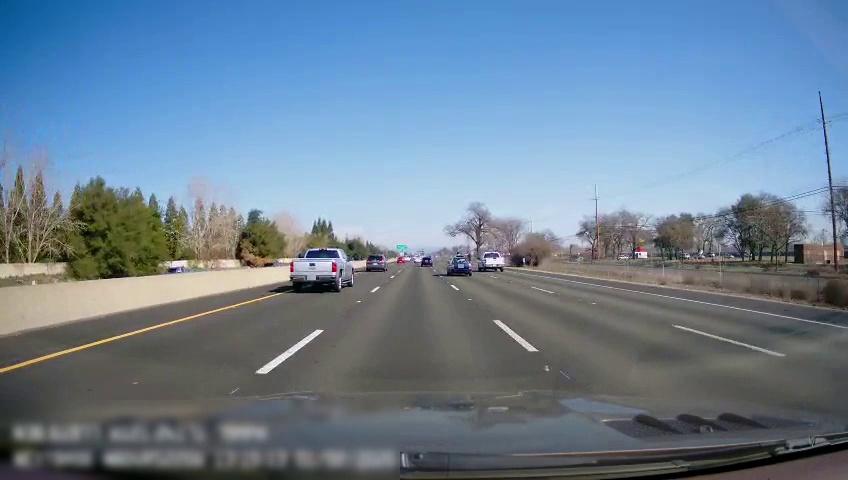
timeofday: Day
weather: Sunny
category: Drivable Space
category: Vehicles | SUV
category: Vehicles | Truck
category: Vehicles | Car
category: Vehicles | Truck
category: Lanes | Current Lane
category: Lanes | Current Lane
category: Lanes | Current Lane
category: Lanes | Alternate Lane
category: Lanes | Alternate Lane